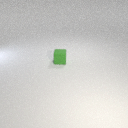
small green rubber cube